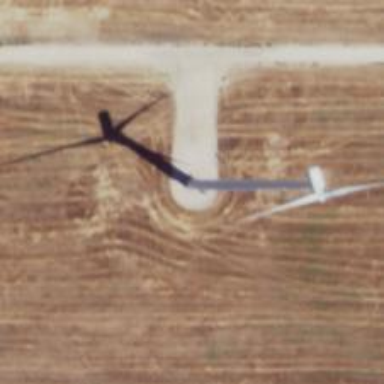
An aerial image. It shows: Wind generator in the form of horizontal axis wind turbine.